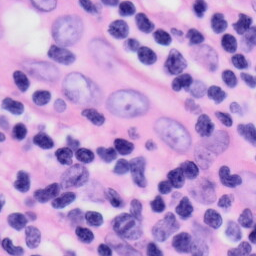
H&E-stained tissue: Skin